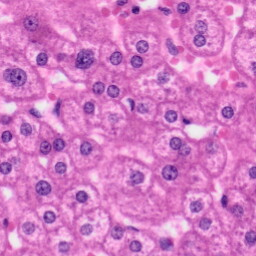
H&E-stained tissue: Liver